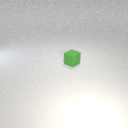
small green rubber cube